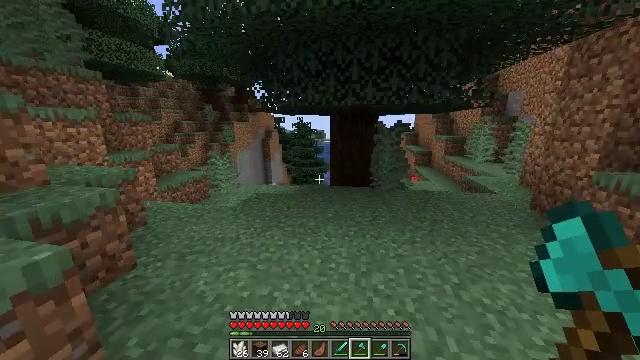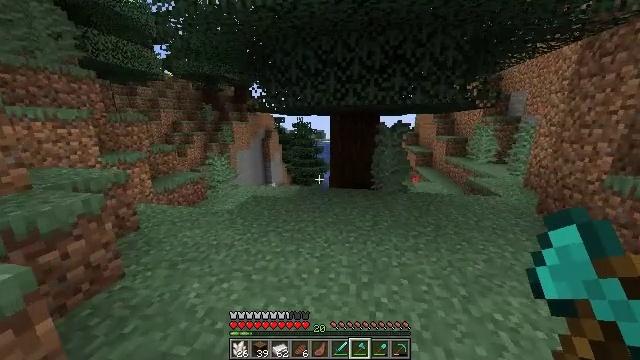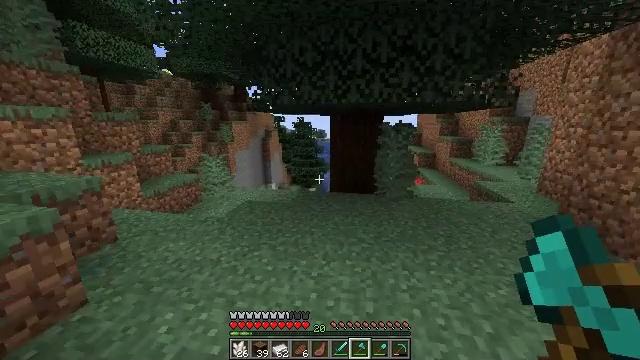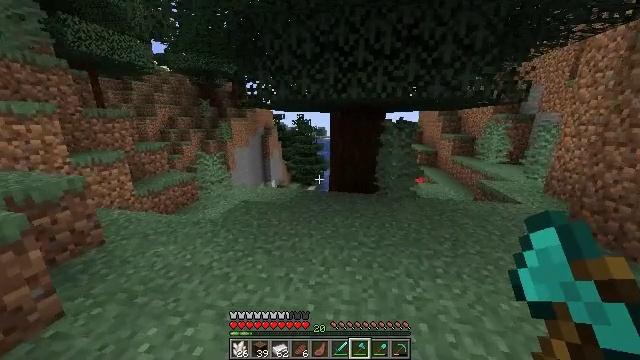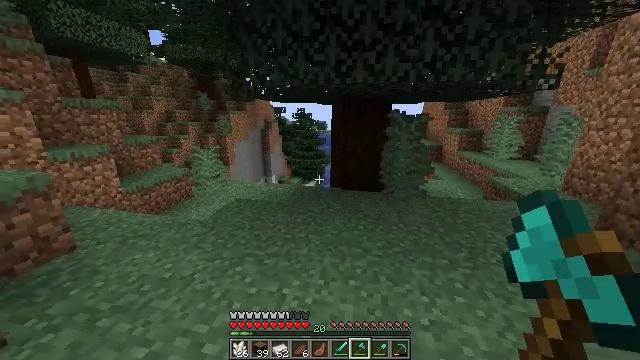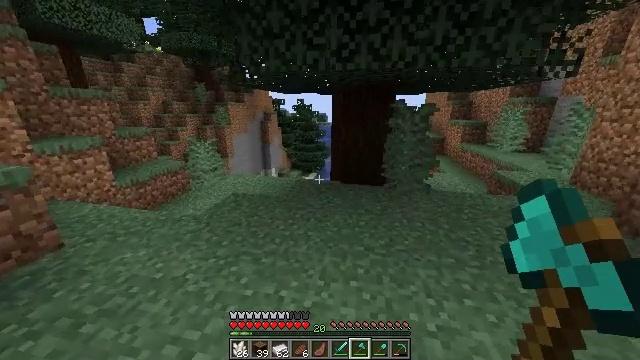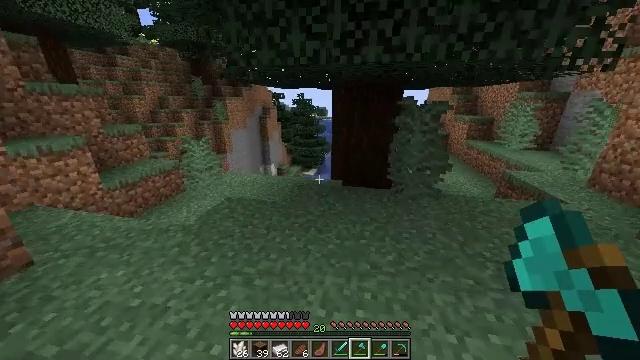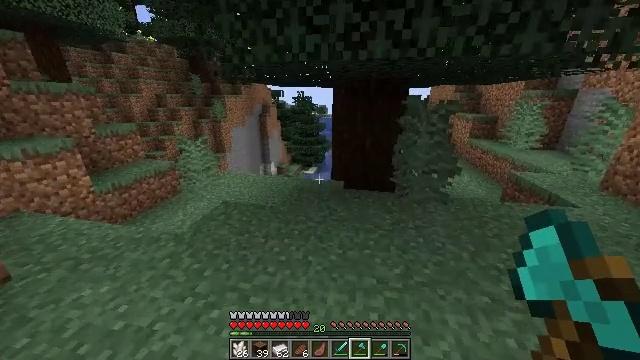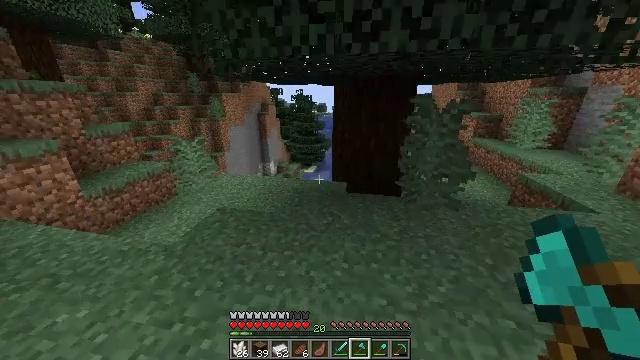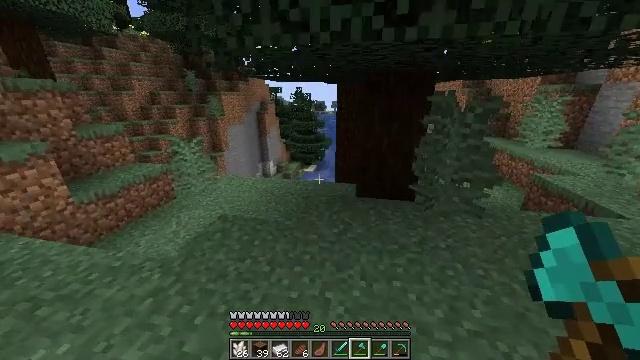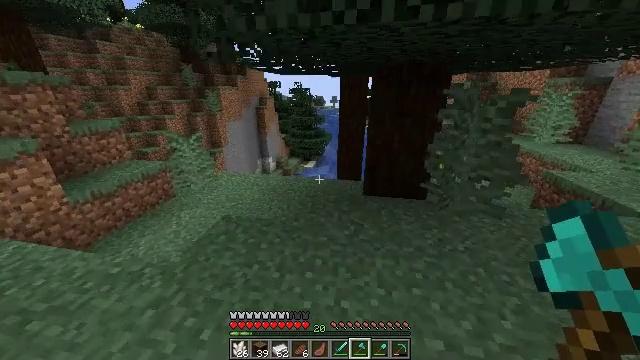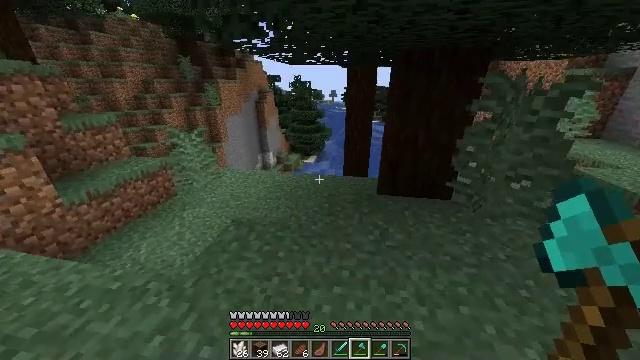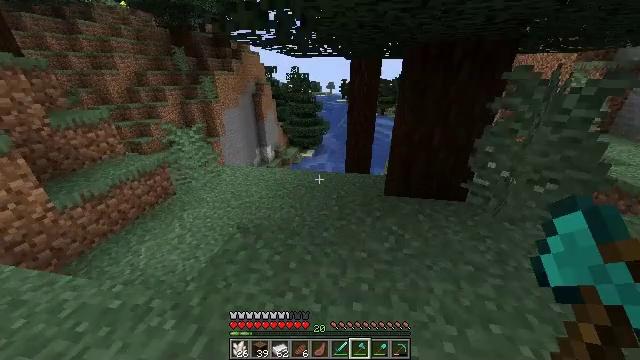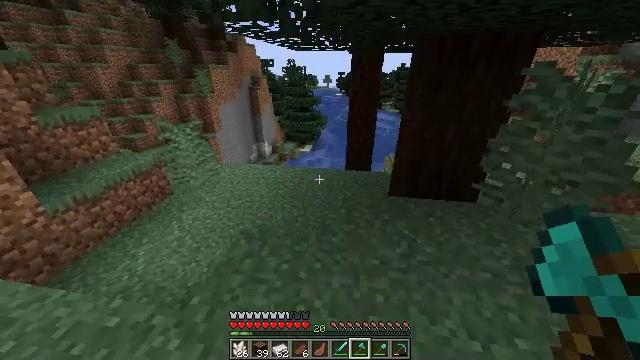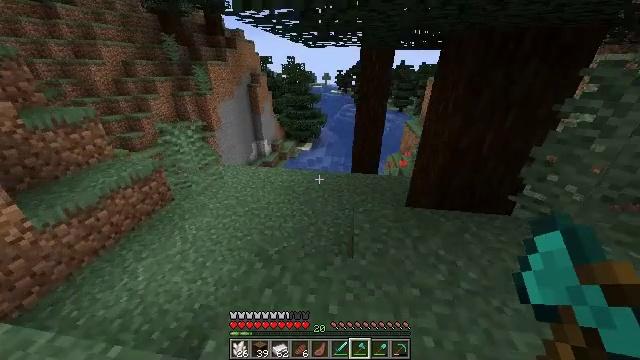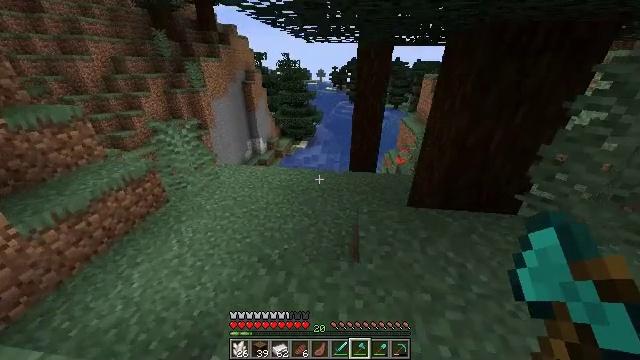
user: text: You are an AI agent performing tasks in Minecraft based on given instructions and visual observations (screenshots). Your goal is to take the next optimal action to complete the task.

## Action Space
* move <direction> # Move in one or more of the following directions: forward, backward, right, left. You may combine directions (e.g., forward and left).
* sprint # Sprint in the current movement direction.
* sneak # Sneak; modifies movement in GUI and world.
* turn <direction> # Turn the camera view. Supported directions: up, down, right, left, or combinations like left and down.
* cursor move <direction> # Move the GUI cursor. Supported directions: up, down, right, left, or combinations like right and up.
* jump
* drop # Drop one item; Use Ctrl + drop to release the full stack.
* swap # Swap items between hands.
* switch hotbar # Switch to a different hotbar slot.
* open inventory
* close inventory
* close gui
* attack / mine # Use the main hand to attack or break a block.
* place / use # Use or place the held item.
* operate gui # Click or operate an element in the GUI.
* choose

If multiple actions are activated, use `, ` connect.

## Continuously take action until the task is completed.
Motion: motion action
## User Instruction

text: Cut down the sugar cane stalks.
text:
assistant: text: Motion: move forward
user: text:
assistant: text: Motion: move forward
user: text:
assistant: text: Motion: move forward
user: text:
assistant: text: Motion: move forward, turn down
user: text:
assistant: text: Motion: move forward, turn down
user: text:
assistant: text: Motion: move forward, turn down
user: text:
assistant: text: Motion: move forward
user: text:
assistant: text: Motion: move forward and move left
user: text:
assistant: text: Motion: move forward and move left
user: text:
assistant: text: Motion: move forward and move left, turn down
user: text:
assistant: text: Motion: move forward and move left, turn down
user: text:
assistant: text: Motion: move forward and move left, turn down
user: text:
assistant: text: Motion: move forward and move left, turn down
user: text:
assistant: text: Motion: move forward and move left
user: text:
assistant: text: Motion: move forward and move left, turn right
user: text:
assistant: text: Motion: move forward, turn right
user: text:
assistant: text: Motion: move forward
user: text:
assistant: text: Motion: move forward
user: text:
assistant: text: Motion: no_op
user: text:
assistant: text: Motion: no_op
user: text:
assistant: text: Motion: no_op
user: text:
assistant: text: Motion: no_op
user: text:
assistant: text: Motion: no_op
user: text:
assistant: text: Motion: no_op
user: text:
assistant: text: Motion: no_op
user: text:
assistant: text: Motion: no_op
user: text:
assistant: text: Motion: no_op
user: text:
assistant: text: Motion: no_op
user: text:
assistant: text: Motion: no_op
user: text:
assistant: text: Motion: no_op